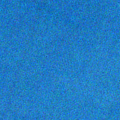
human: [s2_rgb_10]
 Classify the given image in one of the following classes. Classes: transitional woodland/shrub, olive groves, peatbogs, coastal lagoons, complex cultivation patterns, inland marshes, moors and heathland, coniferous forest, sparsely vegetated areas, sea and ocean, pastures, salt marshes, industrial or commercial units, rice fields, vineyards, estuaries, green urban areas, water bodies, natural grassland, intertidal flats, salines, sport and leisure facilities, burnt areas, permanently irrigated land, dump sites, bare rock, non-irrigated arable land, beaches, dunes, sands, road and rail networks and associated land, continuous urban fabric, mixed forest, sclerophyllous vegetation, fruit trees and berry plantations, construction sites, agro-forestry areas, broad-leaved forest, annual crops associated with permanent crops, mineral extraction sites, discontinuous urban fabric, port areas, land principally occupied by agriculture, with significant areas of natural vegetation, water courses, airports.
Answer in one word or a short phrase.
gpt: sea and ocean